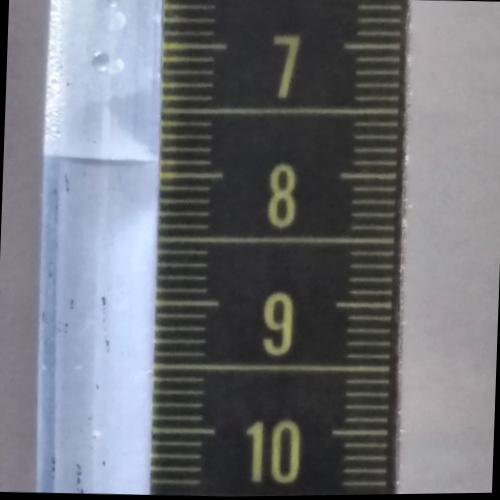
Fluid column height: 7.9 cm